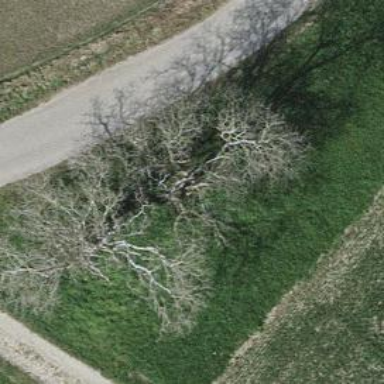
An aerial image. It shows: Single tag "natural: tree."